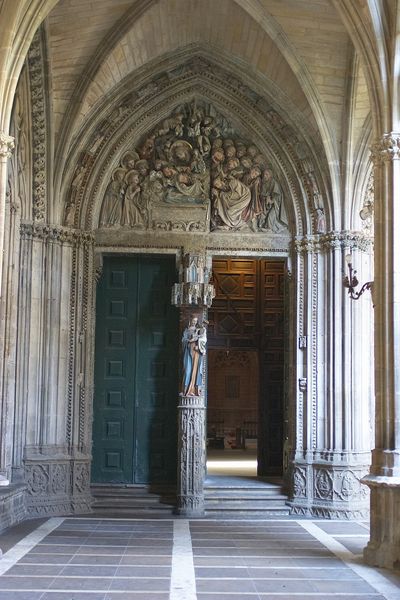
Titel: Kathedrale von Pamplona
Künstler: Jaques Perut
Standort: Pamplona, Kathedrale (EU - E - Navarra)
Schlagwörter: blau, schatten, grün, menschen, holz, licht, säule, säulen, tür, stein, bild, kirche, boden, gotik, krone, relief, treppe, stufen, tor, foto, fotografie, bögen, eingang, offen, dom, fliesen, kacheln, kapitelle, kathedrale, schnitzerei, portal, kerzenleuchter, spitzbogen, jesus, gothik, maria, madonna, kreuzgang, mari, lffen